Interaction volume radius: 5 \u00c5
Interaction volume height: 10 \u00c5
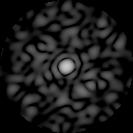
Disorder parameter: 0.8324